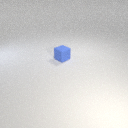
small blue rubber cube